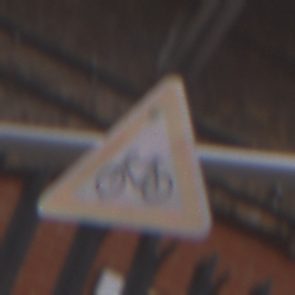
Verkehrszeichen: RadverkehrRechts
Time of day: MorningAfternoon
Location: Outdoor (Urban)
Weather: Overcast
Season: NotSpecified
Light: Natural